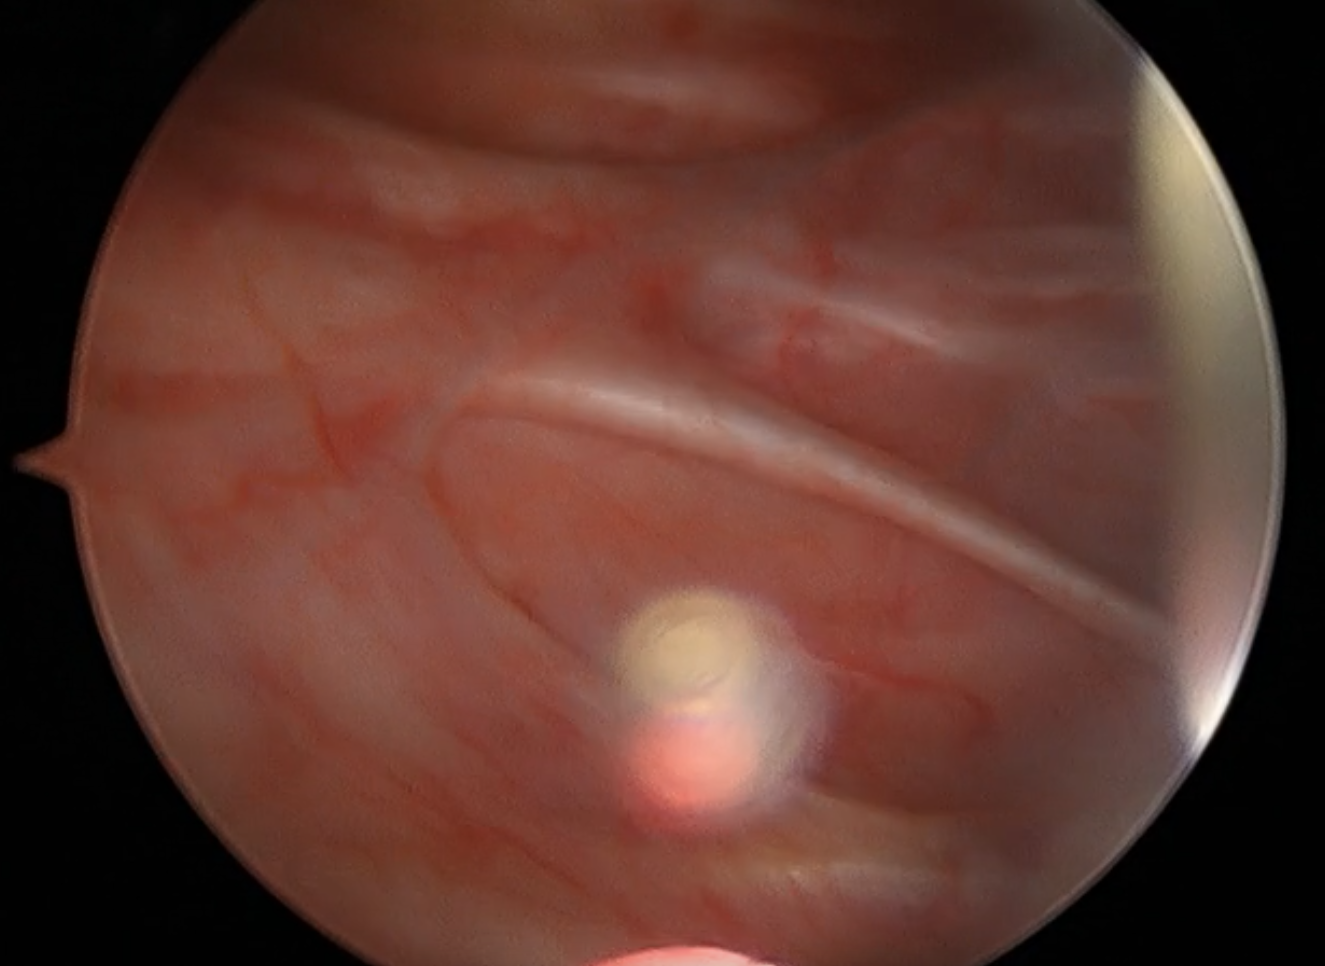
Modality: WLC
Class: Anatomical landmarks
Subclass: Trabeculation
Lesion: L0
Bladder cancer association: No